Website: crate-barrel
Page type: store-pickup
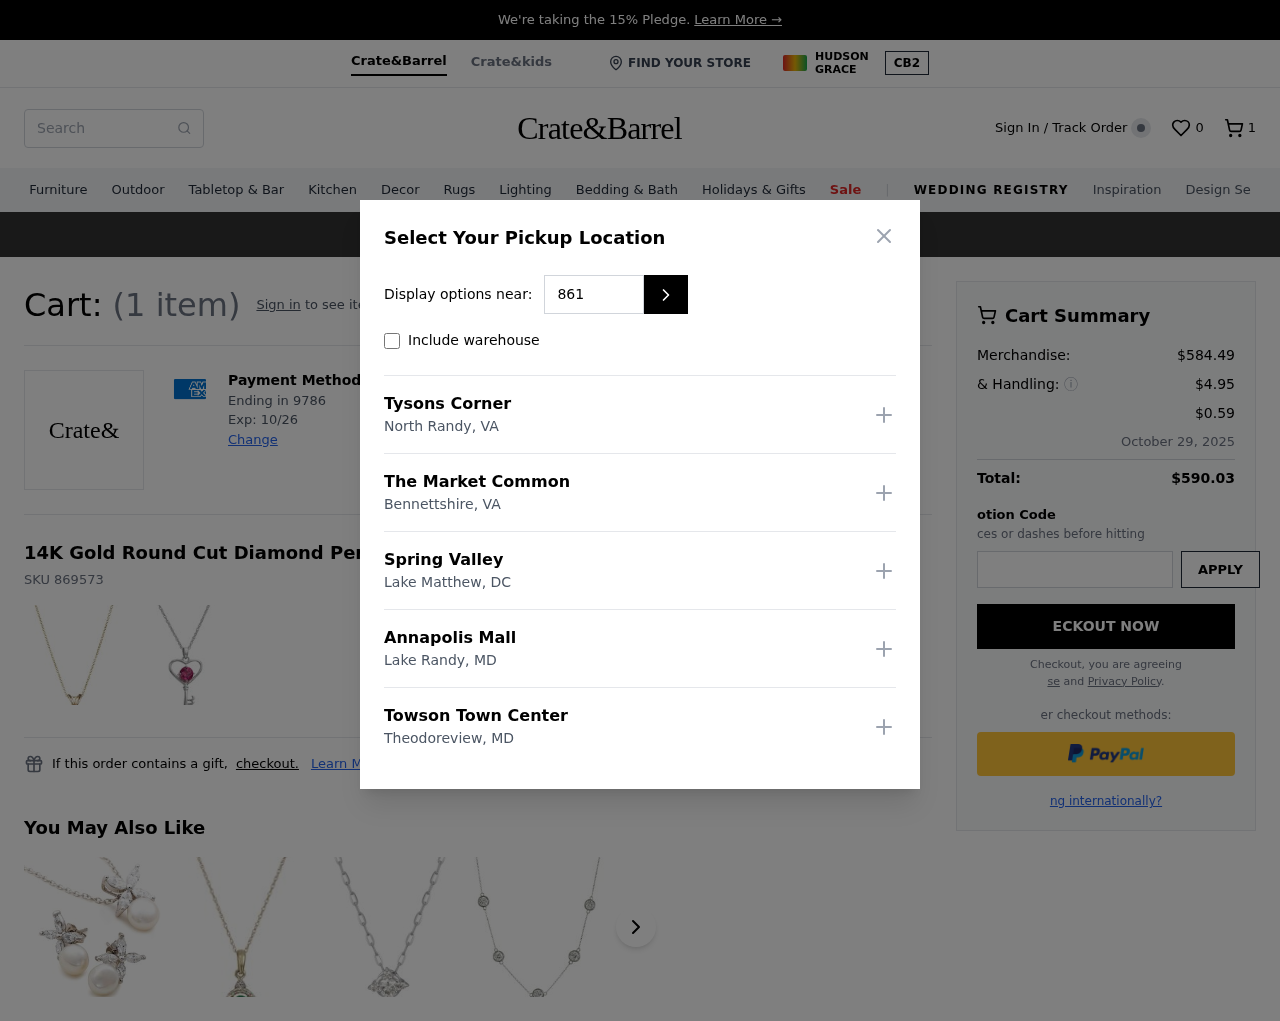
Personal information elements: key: PII_CARD_EXPIRY
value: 10/26
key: PII_CARD_LAST4
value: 9786
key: PII_LOCATION1_CITY
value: North Randy
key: PII_LOCATION1_NAME
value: Tysons Corner
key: PII_LOCATION1_STATE
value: VA
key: PII_LOCATION2_CITY
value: Bennettshire
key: PII_LOCATION2_NAME
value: The Market Common
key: PII_LOCATION2_STATE
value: VA
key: PII_LOCATION3_CITY
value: Lake Matthew
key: PII_LOCATION3_NAME
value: Spring Valley
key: PII_LOCATION3_STATE
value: DC
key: PII_LOCATION4_CITY
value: Lake Randy
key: PII_LOCATION4_NAME
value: Annapolis Mall
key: PII_LOCATION4_STATE
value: MD
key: PII_LOCATION5_CITY
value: Theodoreview
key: PII_LOCATION5_NAME
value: Towson Town Center
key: PII_LOCATION5_STATE
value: MD
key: PII_POSTCODE
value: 86146
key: PII_GIFT_FIRSTNAME
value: Anna
Product elements: key: PRODUCT1_NAME
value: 14K Gold Round Cut Diamond Pendant Necklace J-K Colour I2-I3 Clarity
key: PRODUCT1_SKU
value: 869573
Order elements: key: ORDER_NUM_ITEMS
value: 1
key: ORDER_NUM_ITEMS
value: (1 item)
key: ORDER_SUBTOTAL
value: $584.49
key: ORDER_SHIPPING_COST
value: $4.95
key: ORDER_SURCHARGE
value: $0.59
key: ORDER_DELIVERY_DATE
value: October 29, 2025
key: ORDER_TOTAL
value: $590.03
Search elements: key: HEADER_SEARCH
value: Search
Other elements: key: WISHLIST_NUM_ITEMS
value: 0